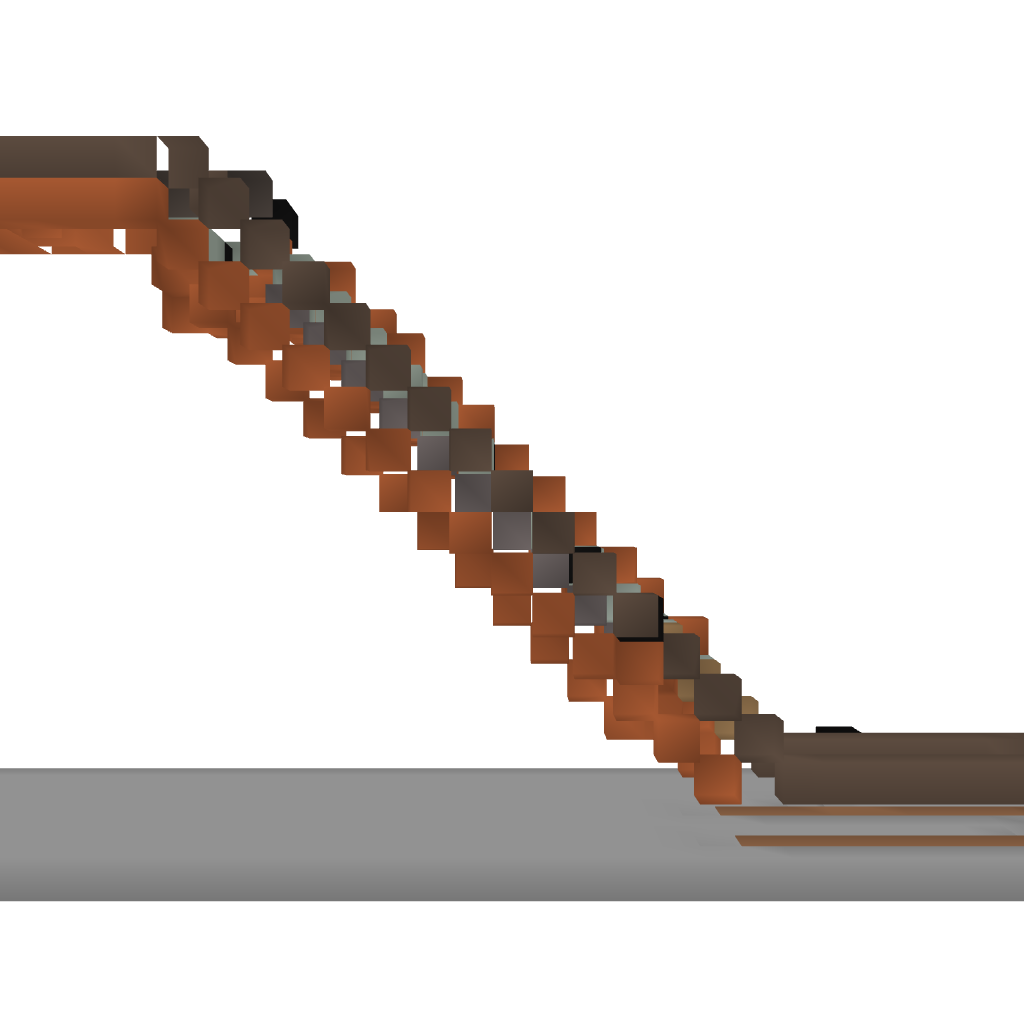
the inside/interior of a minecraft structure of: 1.7 piston minecart escalator